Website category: book
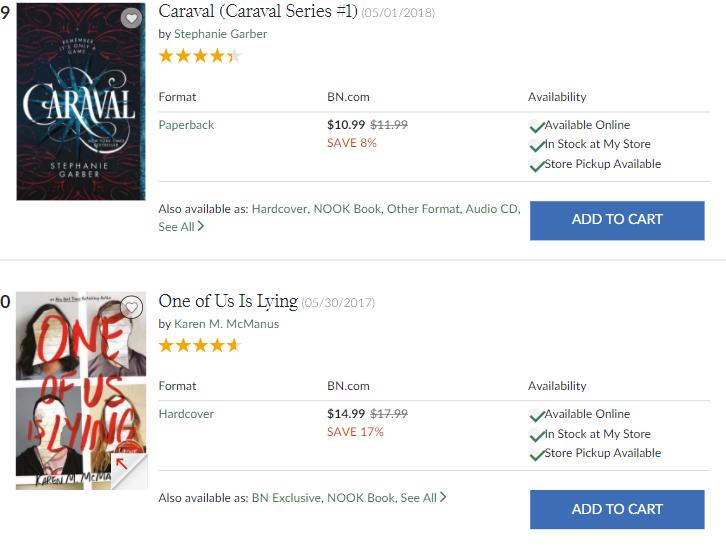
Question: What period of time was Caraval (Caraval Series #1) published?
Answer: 05/01/2018

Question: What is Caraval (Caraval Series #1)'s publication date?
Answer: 05/01/2018

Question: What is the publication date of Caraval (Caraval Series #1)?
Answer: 05/01/2018

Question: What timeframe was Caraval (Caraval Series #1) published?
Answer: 05/01/2018

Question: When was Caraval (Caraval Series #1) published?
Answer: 05/01/2018

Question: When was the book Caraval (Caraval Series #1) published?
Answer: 05/01/2018

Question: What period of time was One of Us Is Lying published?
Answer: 05/30/2017

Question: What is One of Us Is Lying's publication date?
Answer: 05/30/2017

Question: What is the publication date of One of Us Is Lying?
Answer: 05/30/2017

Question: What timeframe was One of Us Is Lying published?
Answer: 05/30/2017

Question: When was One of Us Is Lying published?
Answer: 05/30/2017

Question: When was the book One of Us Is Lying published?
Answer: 05/30/2017

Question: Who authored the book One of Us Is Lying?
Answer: Karen M. McManus

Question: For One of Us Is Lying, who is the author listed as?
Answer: Karen M. McManus

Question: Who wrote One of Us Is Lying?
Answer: Karen M. McManus

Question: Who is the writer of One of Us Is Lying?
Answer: Karen M. McManus

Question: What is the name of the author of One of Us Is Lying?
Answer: Karen M. McManus

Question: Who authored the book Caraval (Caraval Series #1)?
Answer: Stephanie Garber

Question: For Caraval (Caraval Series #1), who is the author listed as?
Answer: Stephanie Garber

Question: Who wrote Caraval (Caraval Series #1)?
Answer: Stephanie Garber

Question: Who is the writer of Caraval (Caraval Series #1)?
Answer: Stephanie Garber

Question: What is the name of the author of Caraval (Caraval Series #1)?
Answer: Stephanie Garber

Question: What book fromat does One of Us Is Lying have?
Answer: Hardcover

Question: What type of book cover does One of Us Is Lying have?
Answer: Hardcover

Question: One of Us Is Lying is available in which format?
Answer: Hardcover

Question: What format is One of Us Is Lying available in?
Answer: Hardcover

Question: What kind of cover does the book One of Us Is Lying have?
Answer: Hardcover

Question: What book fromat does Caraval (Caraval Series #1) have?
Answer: Paperback

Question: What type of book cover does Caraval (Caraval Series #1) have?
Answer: Paperback

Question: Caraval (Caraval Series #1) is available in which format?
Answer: Paperback

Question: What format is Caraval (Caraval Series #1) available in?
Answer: Paperback

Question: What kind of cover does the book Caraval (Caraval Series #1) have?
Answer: Paperback

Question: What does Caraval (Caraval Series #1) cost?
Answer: $10.99

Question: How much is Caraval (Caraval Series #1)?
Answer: $10.99

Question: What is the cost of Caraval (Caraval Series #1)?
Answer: $10.99

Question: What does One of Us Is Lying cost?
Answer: $14.99

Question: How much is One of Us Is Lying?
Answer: $14.99

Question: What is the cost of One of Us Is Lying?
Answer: $14.99

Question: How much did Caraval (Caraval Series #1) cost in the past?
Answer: $11.99

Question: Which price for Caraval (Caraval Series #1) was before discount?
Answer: $11.99

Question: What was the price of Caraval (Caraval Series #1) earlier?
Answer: $11.99

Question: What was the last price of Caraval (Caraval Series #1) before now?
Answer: $11.99

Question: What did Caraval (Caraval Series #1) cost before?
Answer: $11.99

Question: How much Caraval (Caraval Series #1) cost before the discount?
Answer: $11.99

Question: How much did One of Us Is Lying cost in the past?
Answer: $17.99

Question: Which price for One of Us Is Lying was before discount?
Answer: $17.99

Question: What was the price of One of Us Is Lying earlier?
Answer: $17.99

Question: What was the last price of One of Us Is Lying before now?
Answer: $17.99

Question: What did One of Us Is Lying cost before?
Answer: $17.99

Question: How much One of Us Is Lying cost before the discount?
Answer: $17.99

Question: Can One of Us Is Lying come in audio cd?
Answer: no

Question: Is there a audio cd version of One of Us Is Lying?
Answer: no

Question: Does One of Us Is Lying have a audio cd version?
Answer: no

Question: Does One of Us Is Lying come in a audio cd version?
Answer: no

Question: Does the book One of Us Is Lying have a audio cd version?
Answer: no

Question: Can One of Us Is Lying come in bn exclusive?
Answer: yes

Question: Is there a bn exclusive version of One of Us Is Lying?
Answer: yes

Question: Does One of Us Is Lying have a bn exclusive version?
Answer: yes

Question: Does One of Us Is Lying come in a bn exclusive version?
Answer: yes

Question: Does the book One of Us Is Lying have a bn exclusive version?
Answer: yes

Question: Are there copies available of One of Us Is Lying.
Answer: yes

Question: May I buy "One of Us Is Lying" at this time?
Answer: yes

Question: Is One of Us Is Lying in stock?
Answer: yes

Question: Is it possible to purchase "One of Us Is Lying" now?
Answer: yes